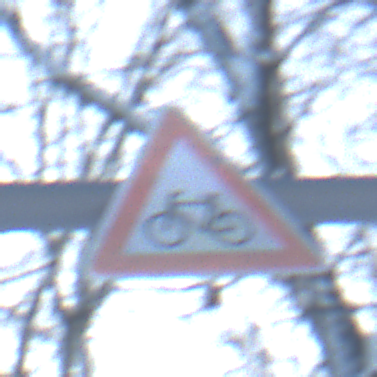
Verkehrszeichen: RadverkehrRechts
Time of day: MorningAfternoon
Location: Outdoor (Nature)
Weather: Clear
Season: Winter
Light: Natural